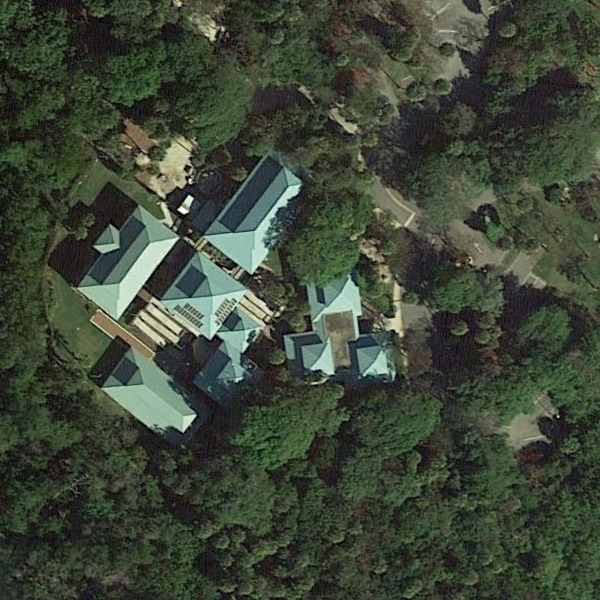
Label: Resort